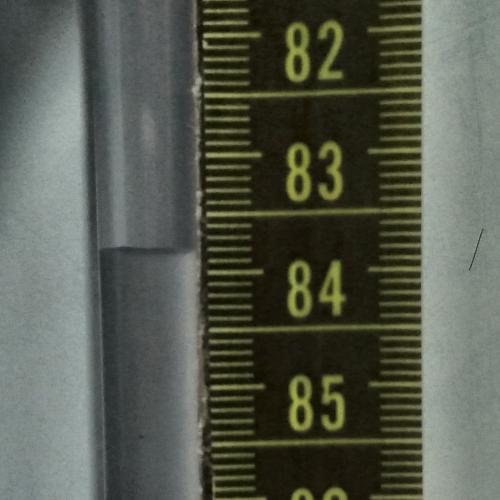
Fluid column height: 83.8 cm